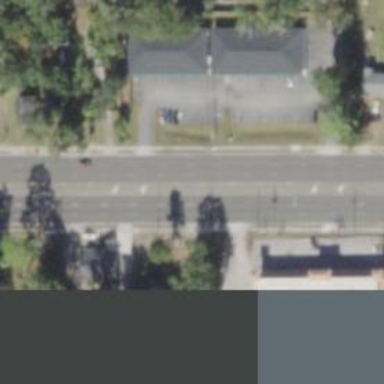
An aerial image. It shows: Unmarked road crossing.